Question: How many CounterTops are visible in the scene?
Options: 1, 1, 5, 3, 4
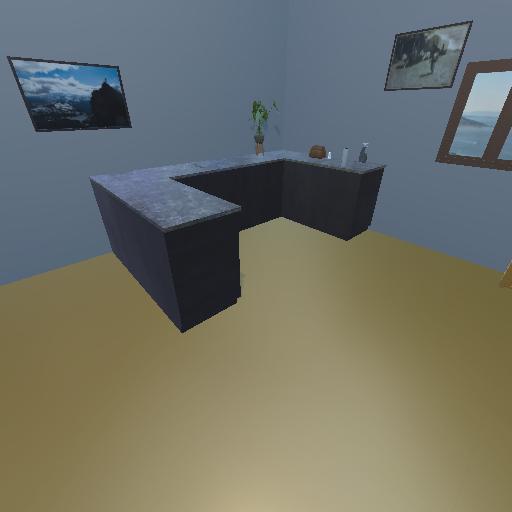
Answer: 1